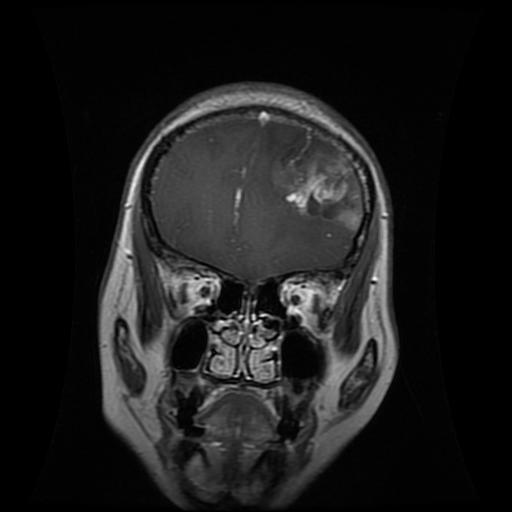
Label: glioma